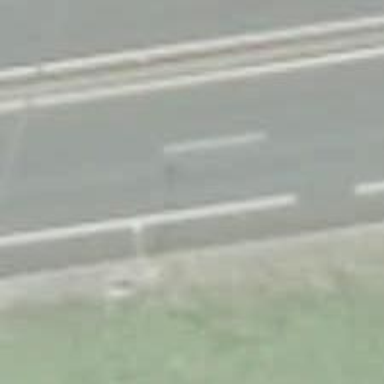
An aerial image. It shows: Motorway bridge with asphalt surface.